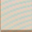
Piece: xx